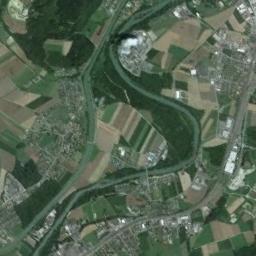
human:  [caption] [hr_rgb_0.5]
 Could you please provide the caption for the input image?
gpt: The two green rivers are flanked by some fields, Forests and residential areas .

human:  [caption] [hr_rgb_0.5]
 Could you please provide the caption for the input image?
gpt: The river is surrounded by trees .

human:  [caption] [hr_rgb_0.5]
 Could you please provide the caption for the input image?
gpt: The river goes through farmland and houses .

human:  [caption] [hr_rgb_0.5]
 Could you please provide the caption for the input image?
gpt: A winding, Light green river with small islands, Green and tan mixed fields on both sides, Green forests and a bustling city .

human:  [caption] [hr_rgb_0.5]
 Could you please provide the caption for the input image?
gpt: There are many buildings and farmlands around the river .